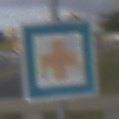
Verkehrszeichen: ErsteHilfe
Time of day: MorningAfternoon
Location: Outdoor (Suburban)
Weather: PartlyCloudy
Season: NotSpecified
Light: Natural